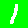
Digit: 1